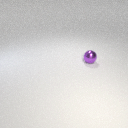
small purple metal sphere